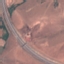
Land use / land cover: Highway